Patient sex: M
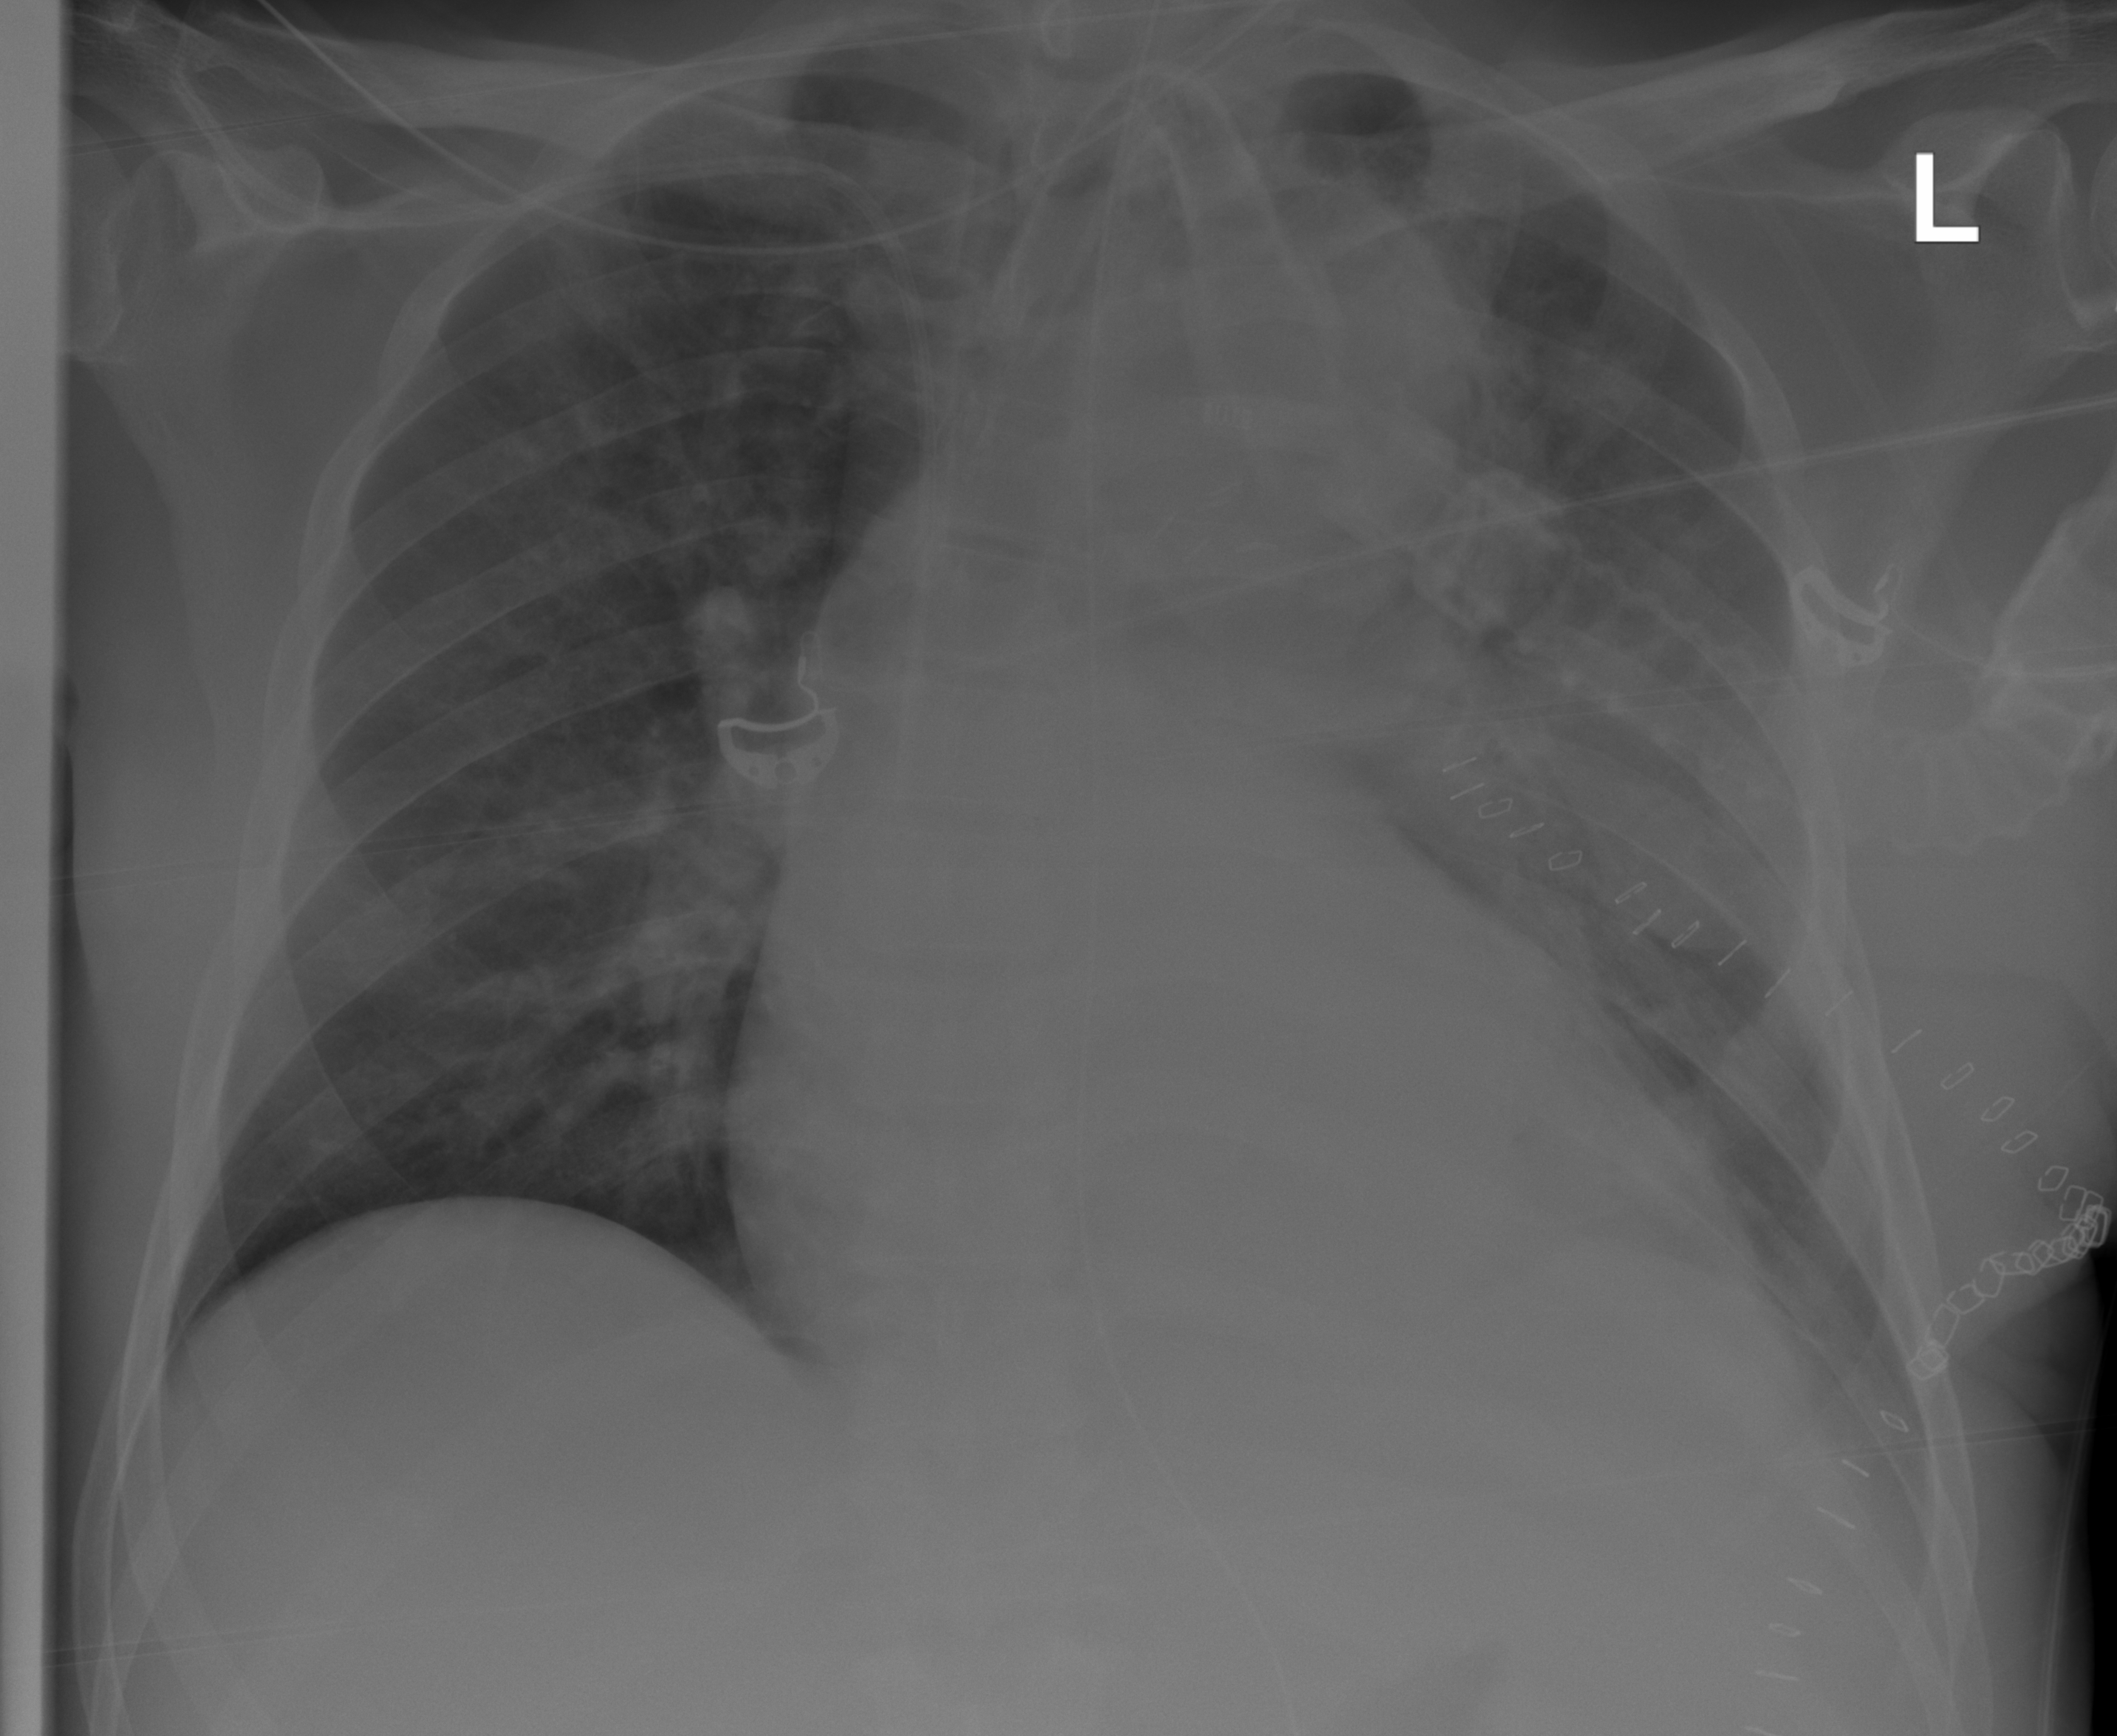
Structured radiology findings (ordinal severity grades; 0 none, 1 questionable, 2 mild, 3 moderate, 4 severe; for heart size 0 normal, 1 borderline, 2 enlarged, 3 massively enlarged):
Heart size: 1
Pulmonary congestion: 0
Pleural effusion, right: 0
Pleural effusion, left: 0
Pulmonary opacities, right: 0
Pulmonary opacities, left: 2
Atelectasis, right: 0
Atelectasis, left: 2